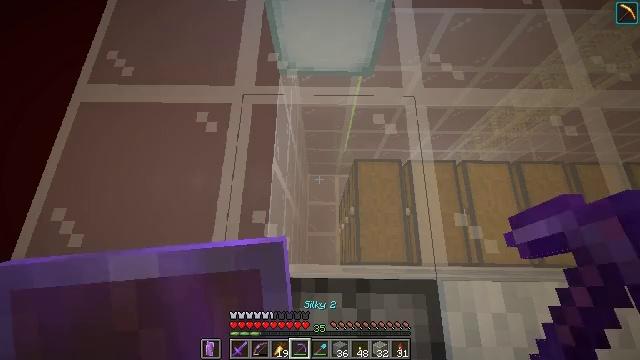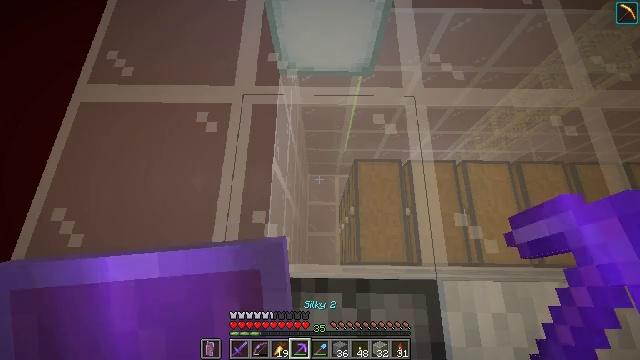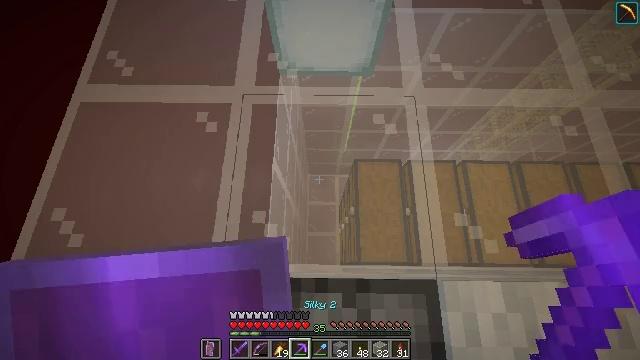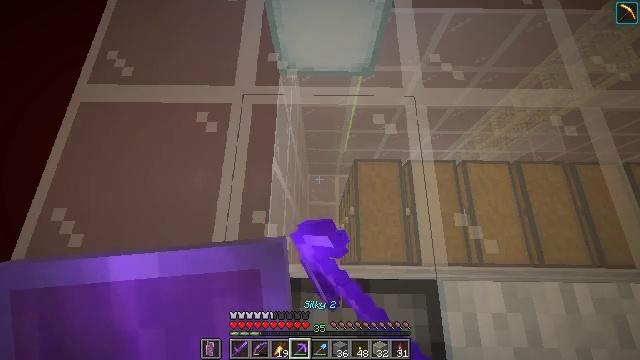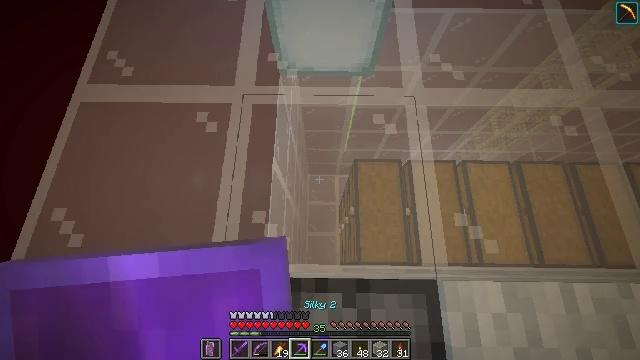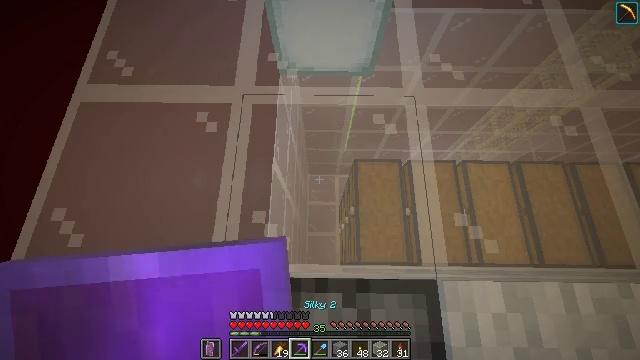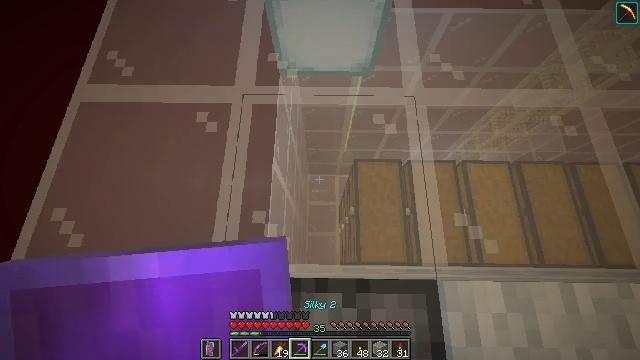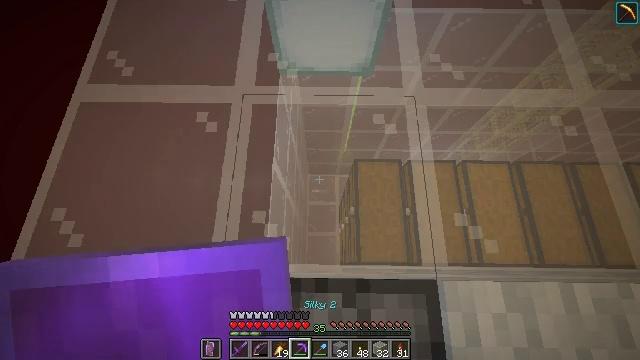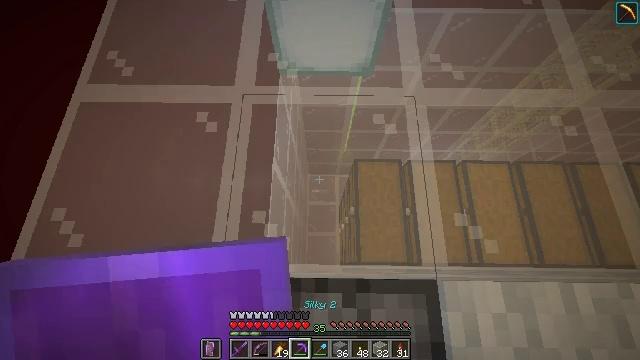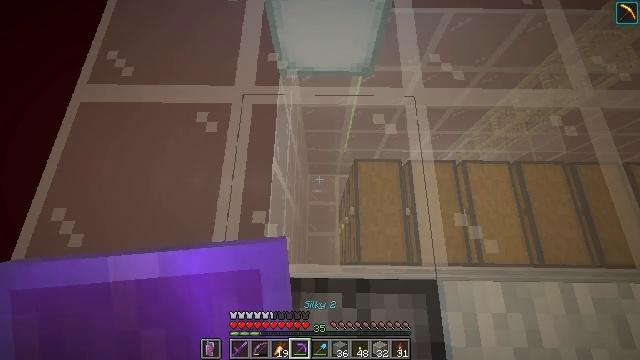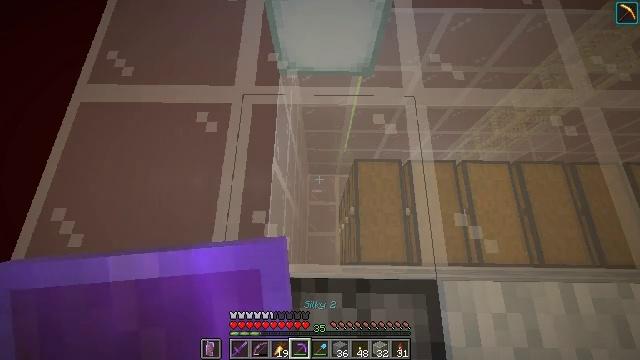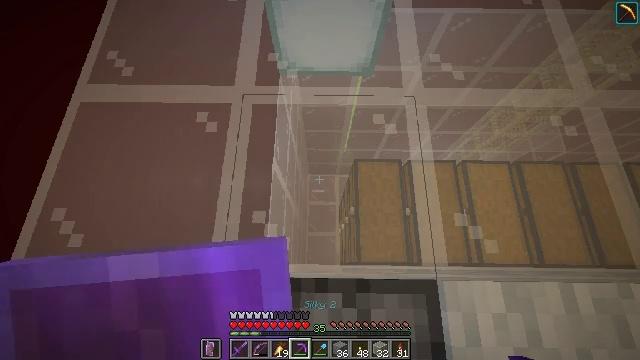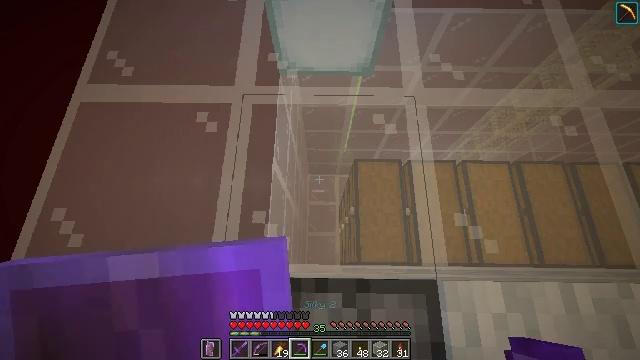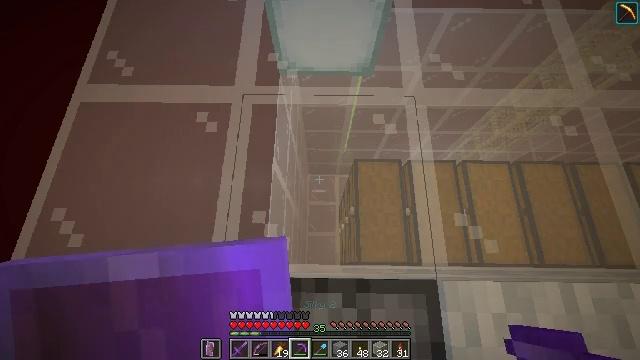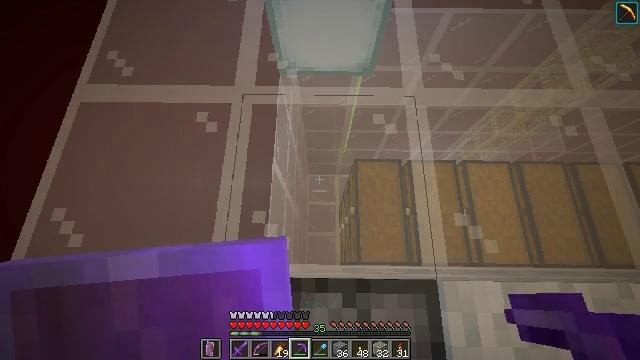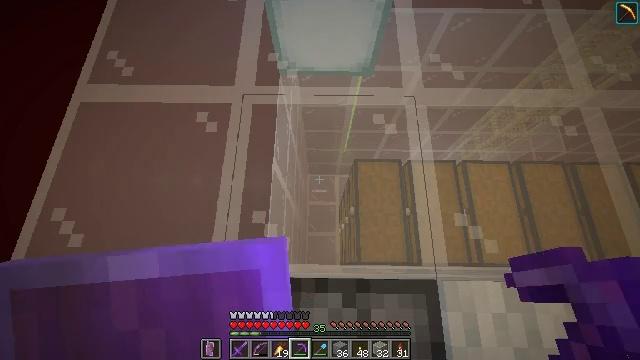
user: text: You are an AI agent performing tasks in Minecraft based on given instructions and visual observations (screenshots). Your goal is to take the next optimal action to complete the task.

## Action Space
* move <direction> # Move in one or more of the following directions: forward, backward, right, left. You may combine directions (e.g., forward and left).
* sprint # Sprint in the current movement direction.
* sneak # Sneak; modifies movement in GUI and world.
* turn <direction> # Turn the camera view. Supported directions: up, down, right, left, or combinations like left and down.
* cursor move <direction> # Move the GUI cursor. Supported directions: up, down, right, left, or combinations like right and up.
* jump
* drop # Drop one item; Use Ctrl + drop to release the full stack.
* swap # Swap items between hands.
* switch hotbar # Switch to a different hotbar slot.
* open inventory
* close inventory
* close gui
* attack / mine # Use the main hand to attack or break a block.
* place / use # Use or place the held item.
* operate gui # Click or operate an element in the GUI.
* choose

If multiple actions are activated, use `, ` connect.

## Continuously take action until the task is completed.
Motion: motion action
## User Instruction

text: Mine the white stained glass to recycle it.
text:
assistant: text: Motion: sneak
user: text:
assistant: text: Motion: sneak, attack / mine
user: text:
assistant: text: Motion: sneak
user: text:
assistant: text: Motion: sneak
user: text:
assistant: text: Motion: sneak
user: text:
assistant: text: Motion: sneak
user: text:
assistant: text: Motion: sneak
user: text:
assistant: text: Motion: sneak
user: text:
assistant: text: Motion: sneak
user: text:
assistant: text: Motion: sneak
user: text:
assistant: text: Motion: sneak
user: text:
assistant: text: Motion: sneak
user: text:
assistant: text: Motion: sneak
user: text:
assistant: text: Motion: sneak
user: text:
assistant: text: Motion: sneak
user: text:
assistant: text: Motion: sneak
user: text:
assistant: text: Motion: sneak
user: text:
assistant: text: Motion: sneak
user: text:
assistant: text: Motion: sneak
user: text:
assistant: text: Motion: sneak
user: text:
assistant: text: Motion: sneak
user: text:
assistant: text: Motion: sneak
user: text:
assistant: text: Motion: sneak
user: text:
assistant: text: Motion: sneak
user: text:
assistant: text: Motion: sneak
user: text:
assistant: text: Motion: sneak
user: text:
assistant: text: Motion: sneak
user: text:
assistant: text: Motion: sneak
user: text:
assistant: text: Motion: sneak
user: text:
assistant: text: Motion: sneak